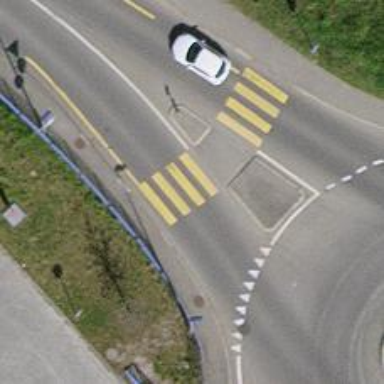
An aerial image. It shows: Zebra crossing on the road.